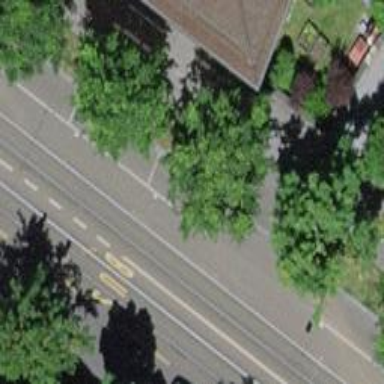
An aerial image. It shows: Avenue of trees.